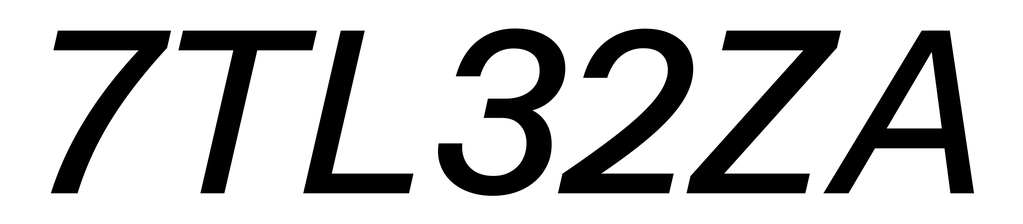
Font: InstrumentSans-Italic_Medium_Italic